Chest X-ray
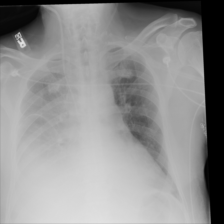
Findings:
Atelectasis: positive
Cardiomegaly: negative
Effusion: positive
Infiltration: positive
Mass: negative
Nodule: negative
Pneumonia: negative
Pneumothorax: negative
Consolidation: negative
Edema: negative
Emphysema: negative
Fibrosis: negative
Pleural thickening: negative
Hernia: negative